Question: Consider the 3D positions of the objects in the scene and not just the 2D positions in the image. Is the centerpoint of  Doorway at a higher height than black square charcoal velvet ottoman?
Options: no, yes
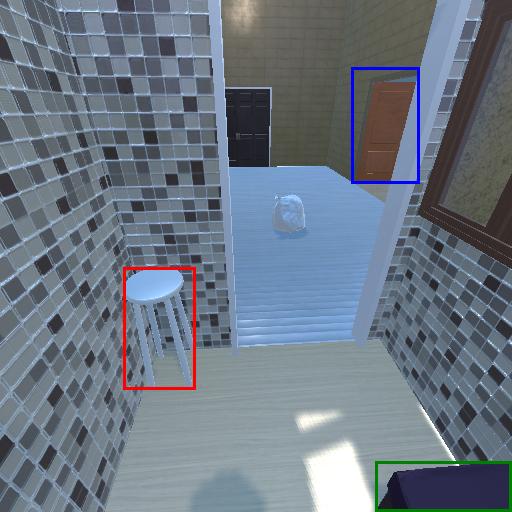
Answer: no